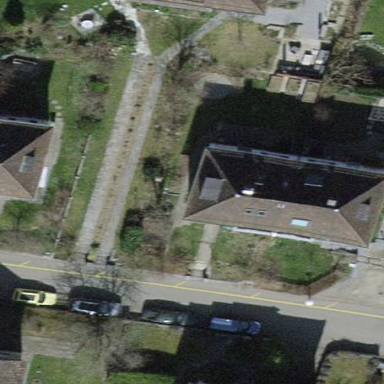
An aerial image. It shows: Building with tile roof.